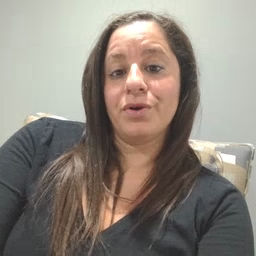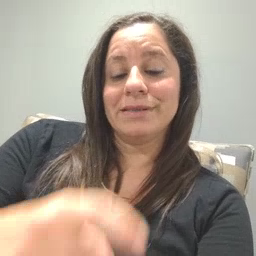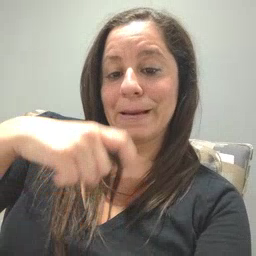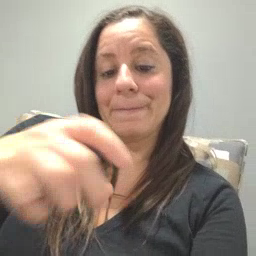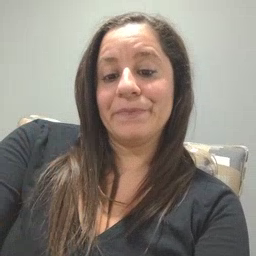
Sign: time